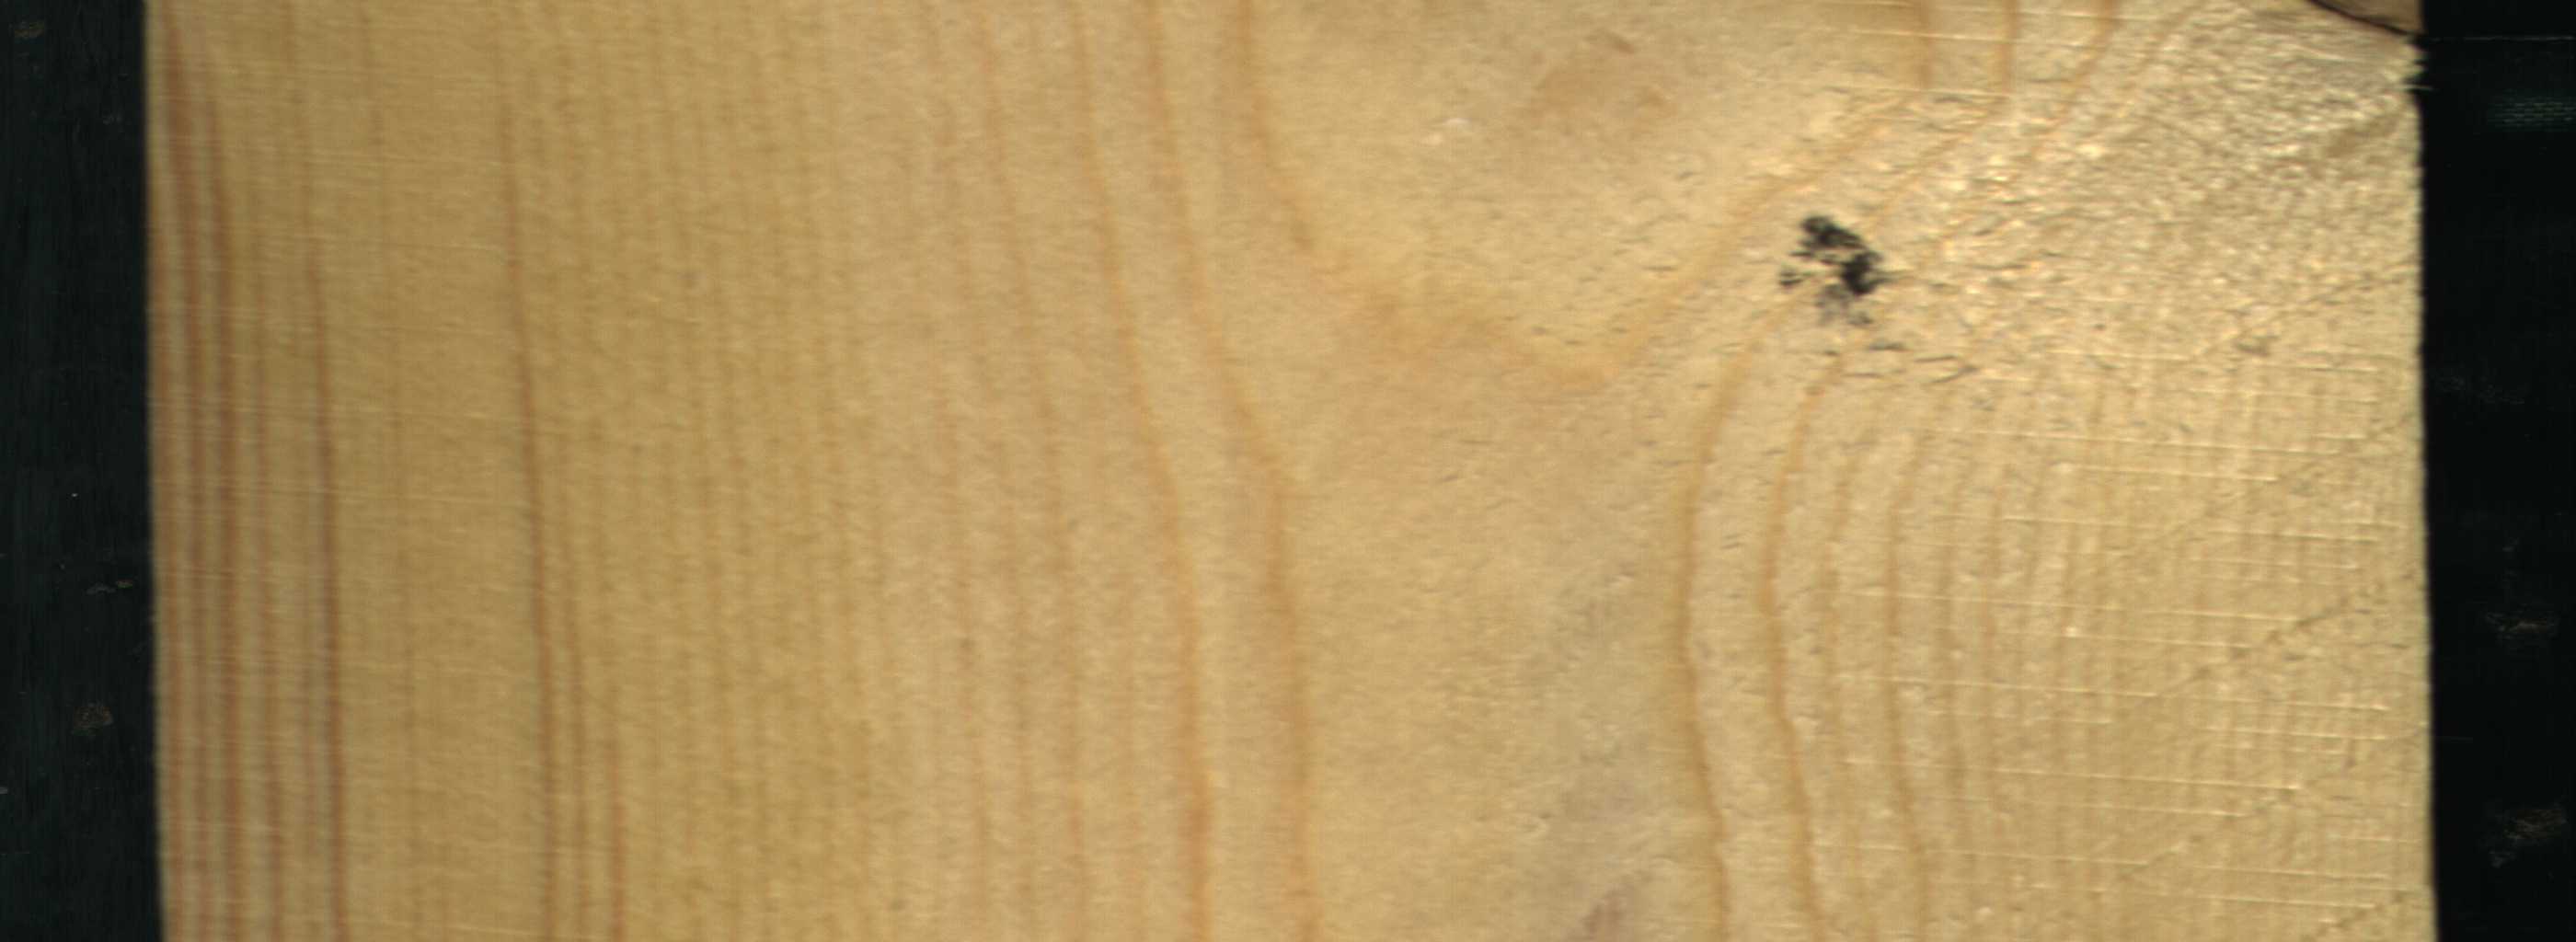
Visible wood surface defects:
Dead_Knot